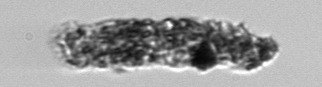
Label: fecal_pellet